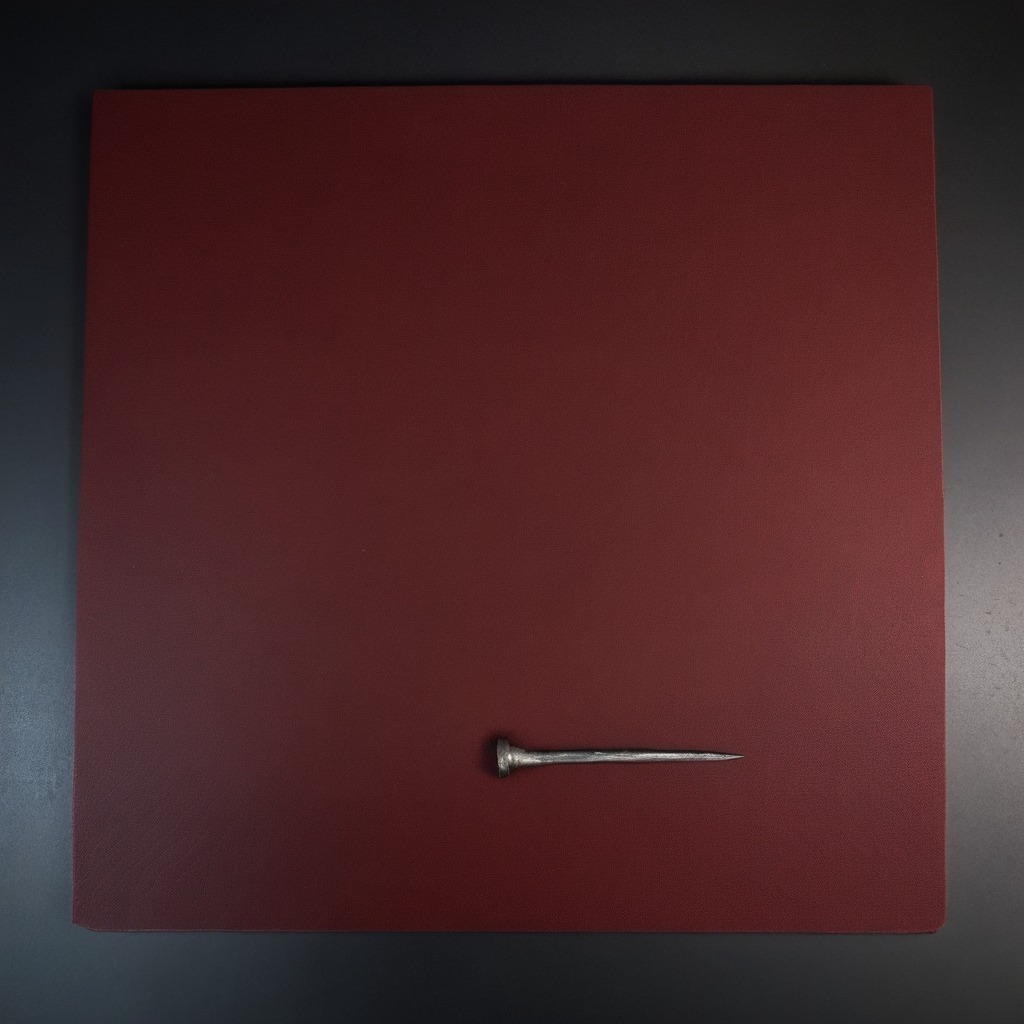
A nail lying on a clean granite tabletop covered with a red rubber mat inside a workshop at night soft shadows worn but beneath the mat